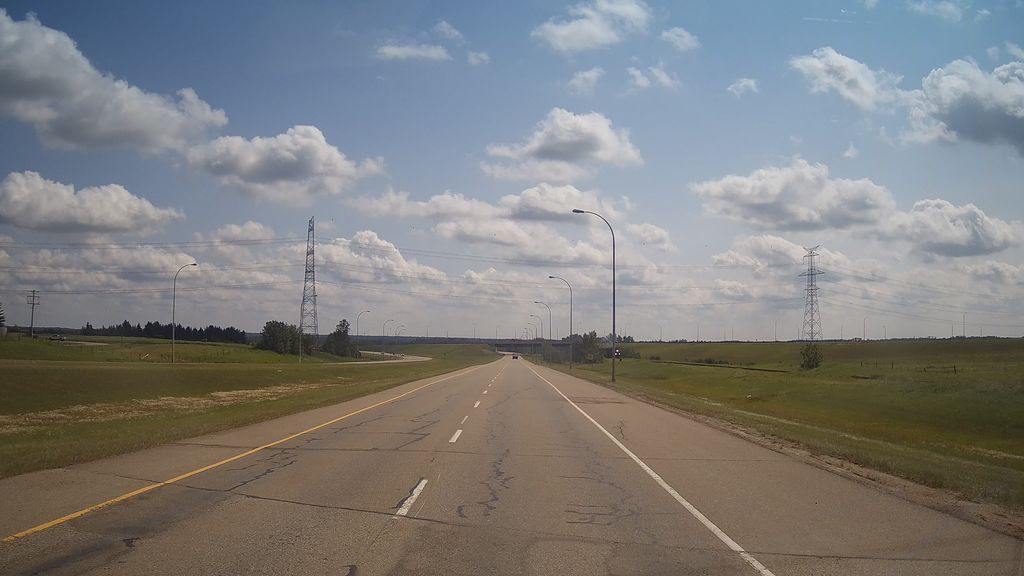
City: edmonton